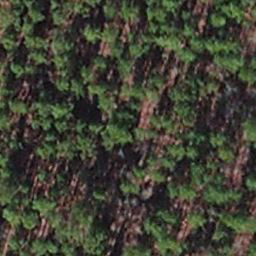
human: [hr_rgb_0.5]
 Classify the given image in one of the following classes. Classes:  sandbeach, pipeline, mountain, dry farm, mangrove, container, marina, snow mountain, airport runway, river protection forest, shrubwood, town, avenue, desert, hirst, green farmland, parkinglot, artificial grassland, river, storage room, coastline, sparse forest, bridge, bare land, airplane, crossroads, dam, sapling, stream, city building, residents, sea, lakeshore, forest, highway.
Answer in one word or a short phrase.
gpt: sapling